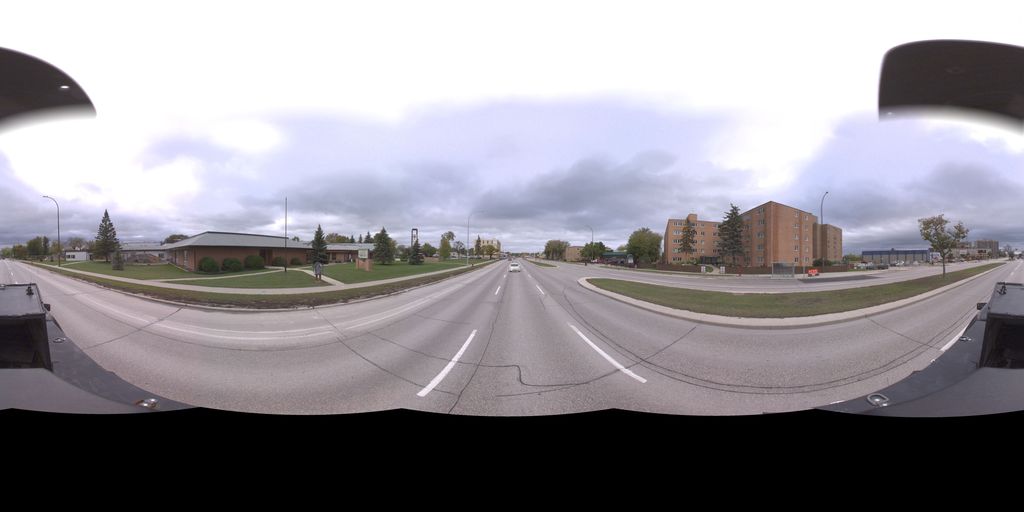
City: winnipeg